Question: How we can color a canvas like this:

If pay attention,color cahnges relative to radius and it is not constant.I can not use shapes and gradiants.
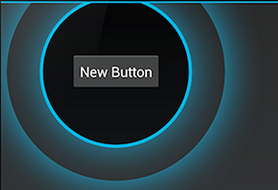
Answer: It can be achieved by using a combination of Gradients>Shape(ring)>United with LayerList. You have to spend some of your time achieving it.